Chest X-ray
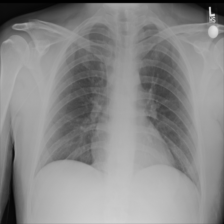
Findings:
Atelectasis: negative
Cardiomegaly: negative
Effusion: negative
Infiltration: negative
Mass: negative
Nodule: negative
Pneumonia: negative
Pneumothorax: negative
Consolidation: negative
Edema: negative
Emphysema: negative
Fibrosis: negative
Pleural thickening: negative
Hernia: negative